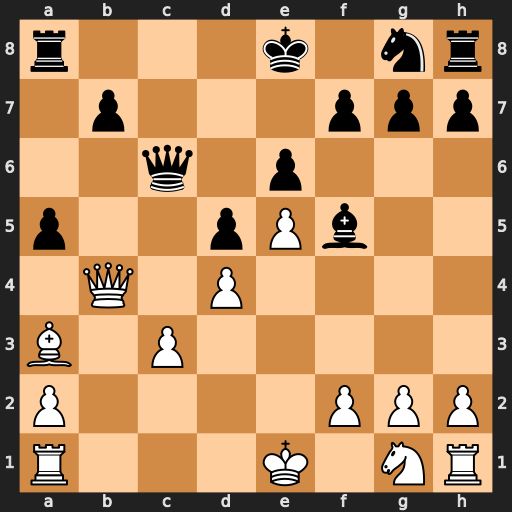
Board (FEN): r3k1nr/1p3ppp/2q1p3/p2pPb2/1Q1P4/B1P5/P4PPP/R3K1NR
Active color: w
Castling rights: KQkq
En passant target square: -
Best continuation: Qf8+ Kd7 Qxf7+